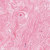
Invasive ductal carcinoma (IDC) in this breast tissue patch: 0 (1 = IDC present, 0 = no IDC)